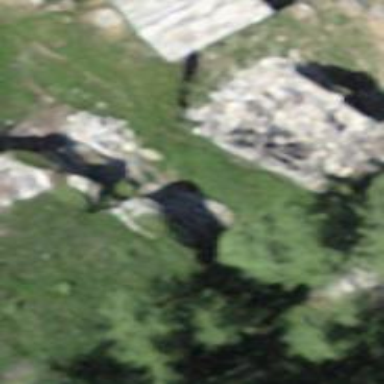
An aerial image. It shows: Historic building now in ruins.